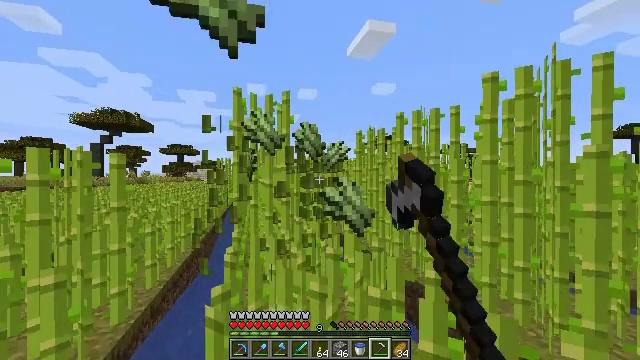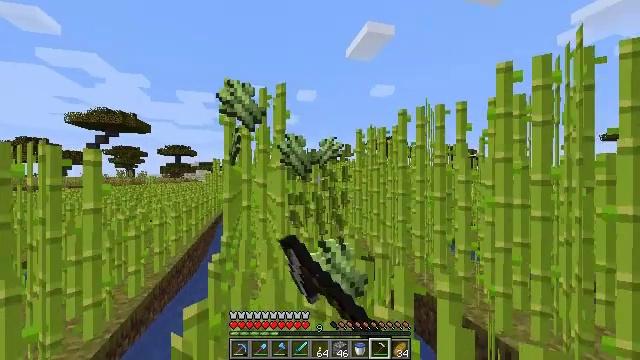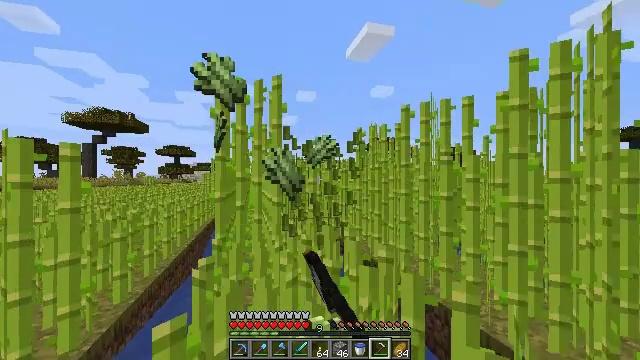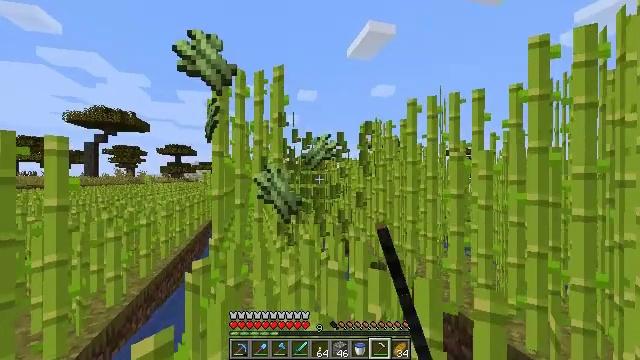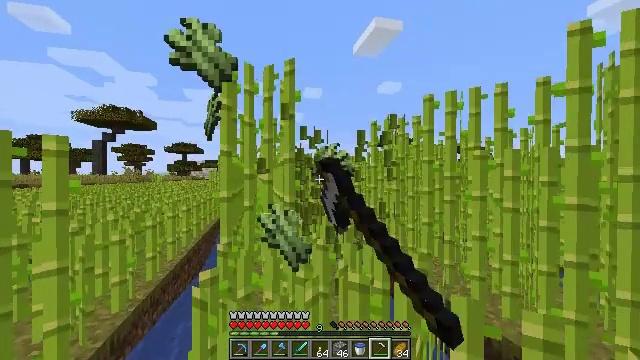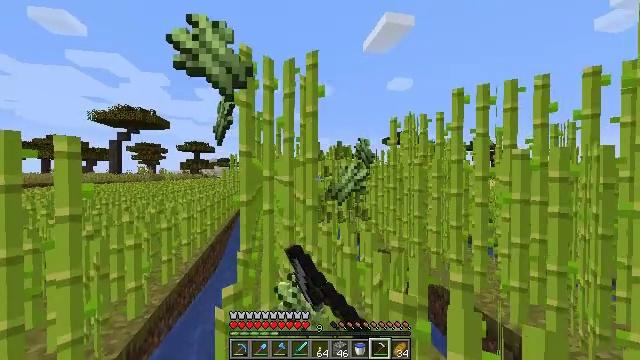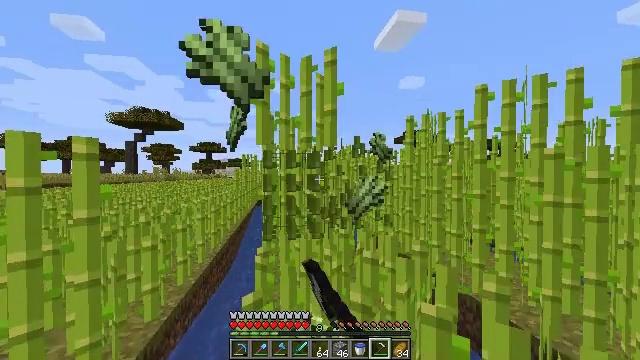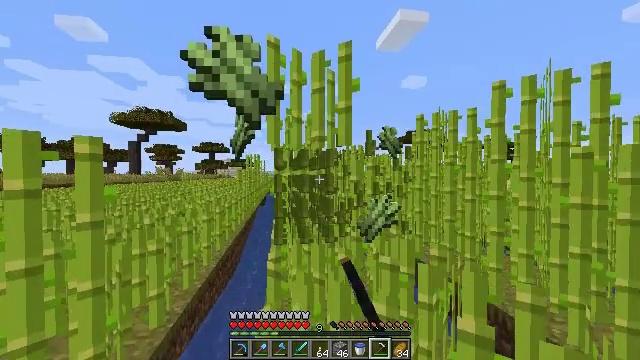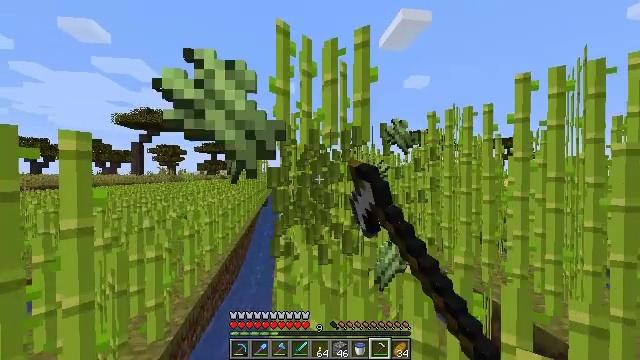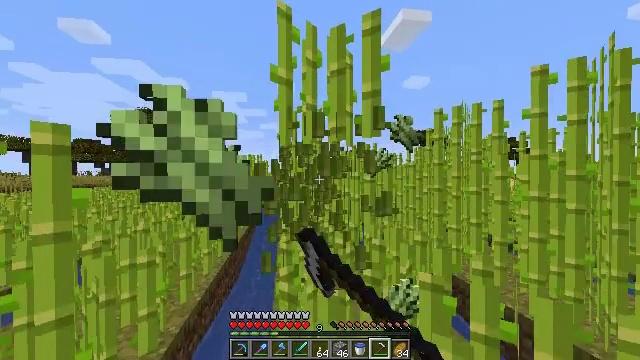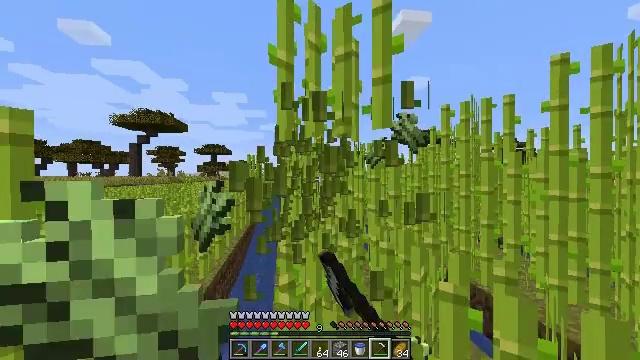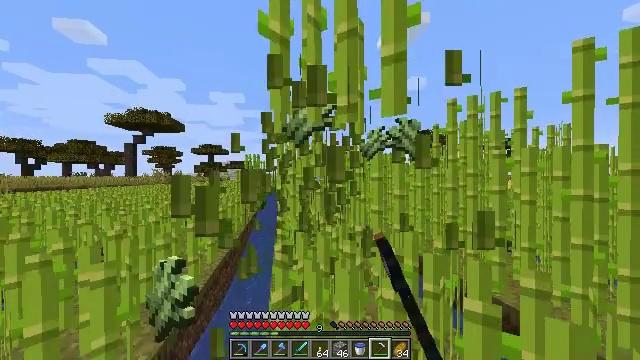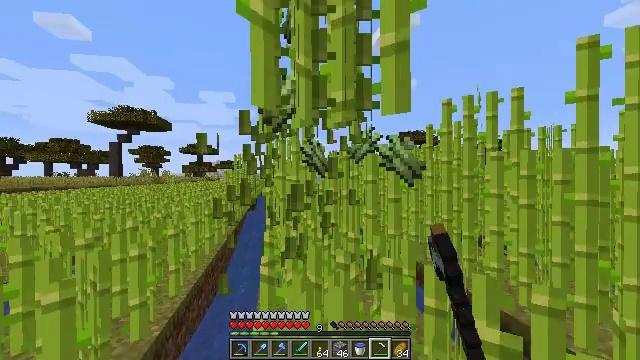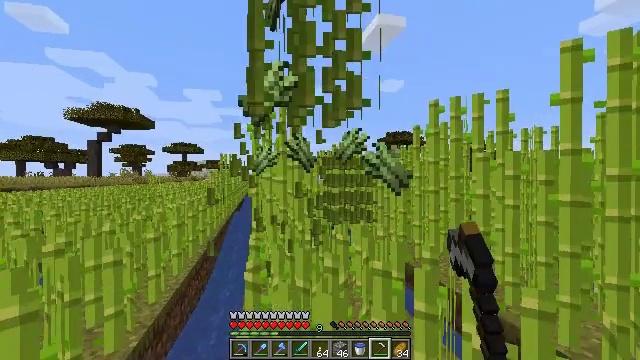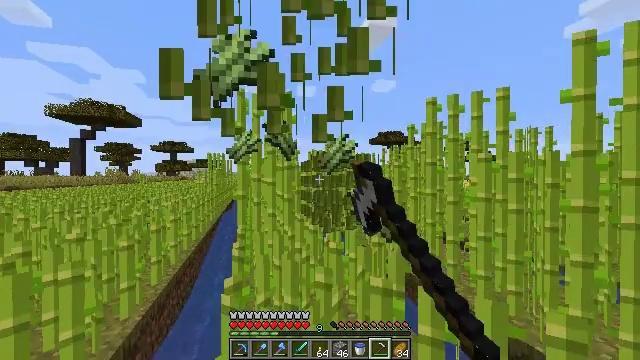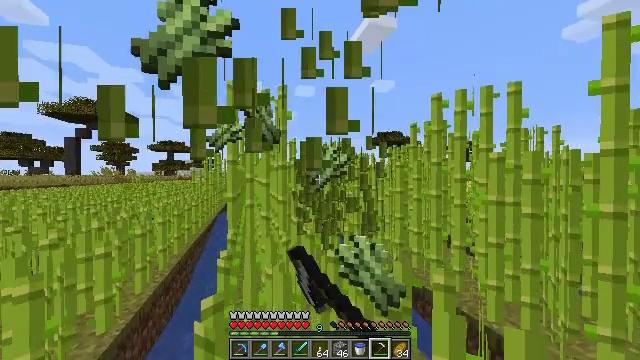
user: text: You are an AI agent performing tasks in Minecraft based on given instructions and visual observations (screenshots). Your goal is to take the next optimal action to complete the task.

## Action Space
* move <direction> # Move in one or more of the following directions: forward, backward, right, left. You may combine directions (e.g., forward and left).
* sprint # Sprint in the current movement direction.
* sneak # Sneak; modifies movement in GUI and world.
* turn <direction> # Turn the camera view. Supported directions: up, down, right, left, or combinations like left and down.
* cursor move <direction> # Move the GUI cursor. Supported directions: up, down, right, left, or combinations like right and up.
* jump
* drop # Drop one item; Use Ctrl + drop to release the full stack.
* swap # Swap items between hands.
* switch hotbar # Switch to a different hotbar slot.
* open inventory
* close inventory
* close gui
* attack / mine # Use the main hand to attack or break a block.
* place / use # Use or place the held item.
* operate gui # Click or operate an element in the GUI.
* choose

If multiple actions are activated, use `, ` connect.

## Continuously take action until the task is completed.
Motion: motion action
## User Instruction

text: Cut down the sugar cane stalks.
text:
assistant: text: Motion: move forward, attack / mine
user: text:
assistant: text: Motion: move forward, attack / mine
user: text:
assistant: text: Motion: move forward and move left, attack / mine
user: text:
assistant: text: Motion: move forward and move left, turn left, attack / mine
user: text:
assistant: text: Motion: move forward and move left, turn left, attack / mine
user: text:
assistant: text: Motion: move forward and move left, turn left, attack / mine
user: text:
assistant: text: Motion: move forward, attack / mine
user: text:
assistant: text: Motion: move forward, attack / mine
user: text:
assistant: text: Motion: move forward, attack / mine
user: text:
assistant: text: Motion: move forward, attack / mine
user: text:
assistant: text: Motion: move forward, attack / mine
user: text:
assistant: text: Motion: move forward, turn right, attack / mine
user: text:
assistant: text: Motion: move forward, turn right, attack / mine
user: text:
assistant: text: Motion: move forward, turn right, attack / mine
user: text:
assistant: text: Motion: move forward, attack / mine
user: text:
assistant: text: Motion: move forward, attack / mine
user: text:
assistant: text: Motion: move forward, attack / mine
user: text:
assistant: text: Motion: move forward and move left, attack / mine
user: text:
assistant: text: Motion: move forward and move left, turn left, attack / mine
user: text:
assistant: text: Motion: move forward and move left, turn left, attack / mine
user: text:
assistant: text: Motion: move forward and move left, turn left, attack / mine
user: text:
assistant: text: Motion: move forward, turn left, attack / mine
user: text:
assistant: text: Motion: move forward, attack / mine
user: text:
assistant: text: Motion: move forward, attack / mine
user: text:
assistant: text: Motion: move forward, attack / mine
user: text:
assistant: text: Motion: move forward, turn right, attack / mine
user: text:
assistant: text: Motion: move forward, turn right, attack / mine
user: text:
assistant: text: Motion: move forward, turn right, attack / mine
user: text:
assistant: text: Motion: move forward, attack / mine
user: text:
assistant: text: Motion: move forward, attack / mine